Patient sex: M
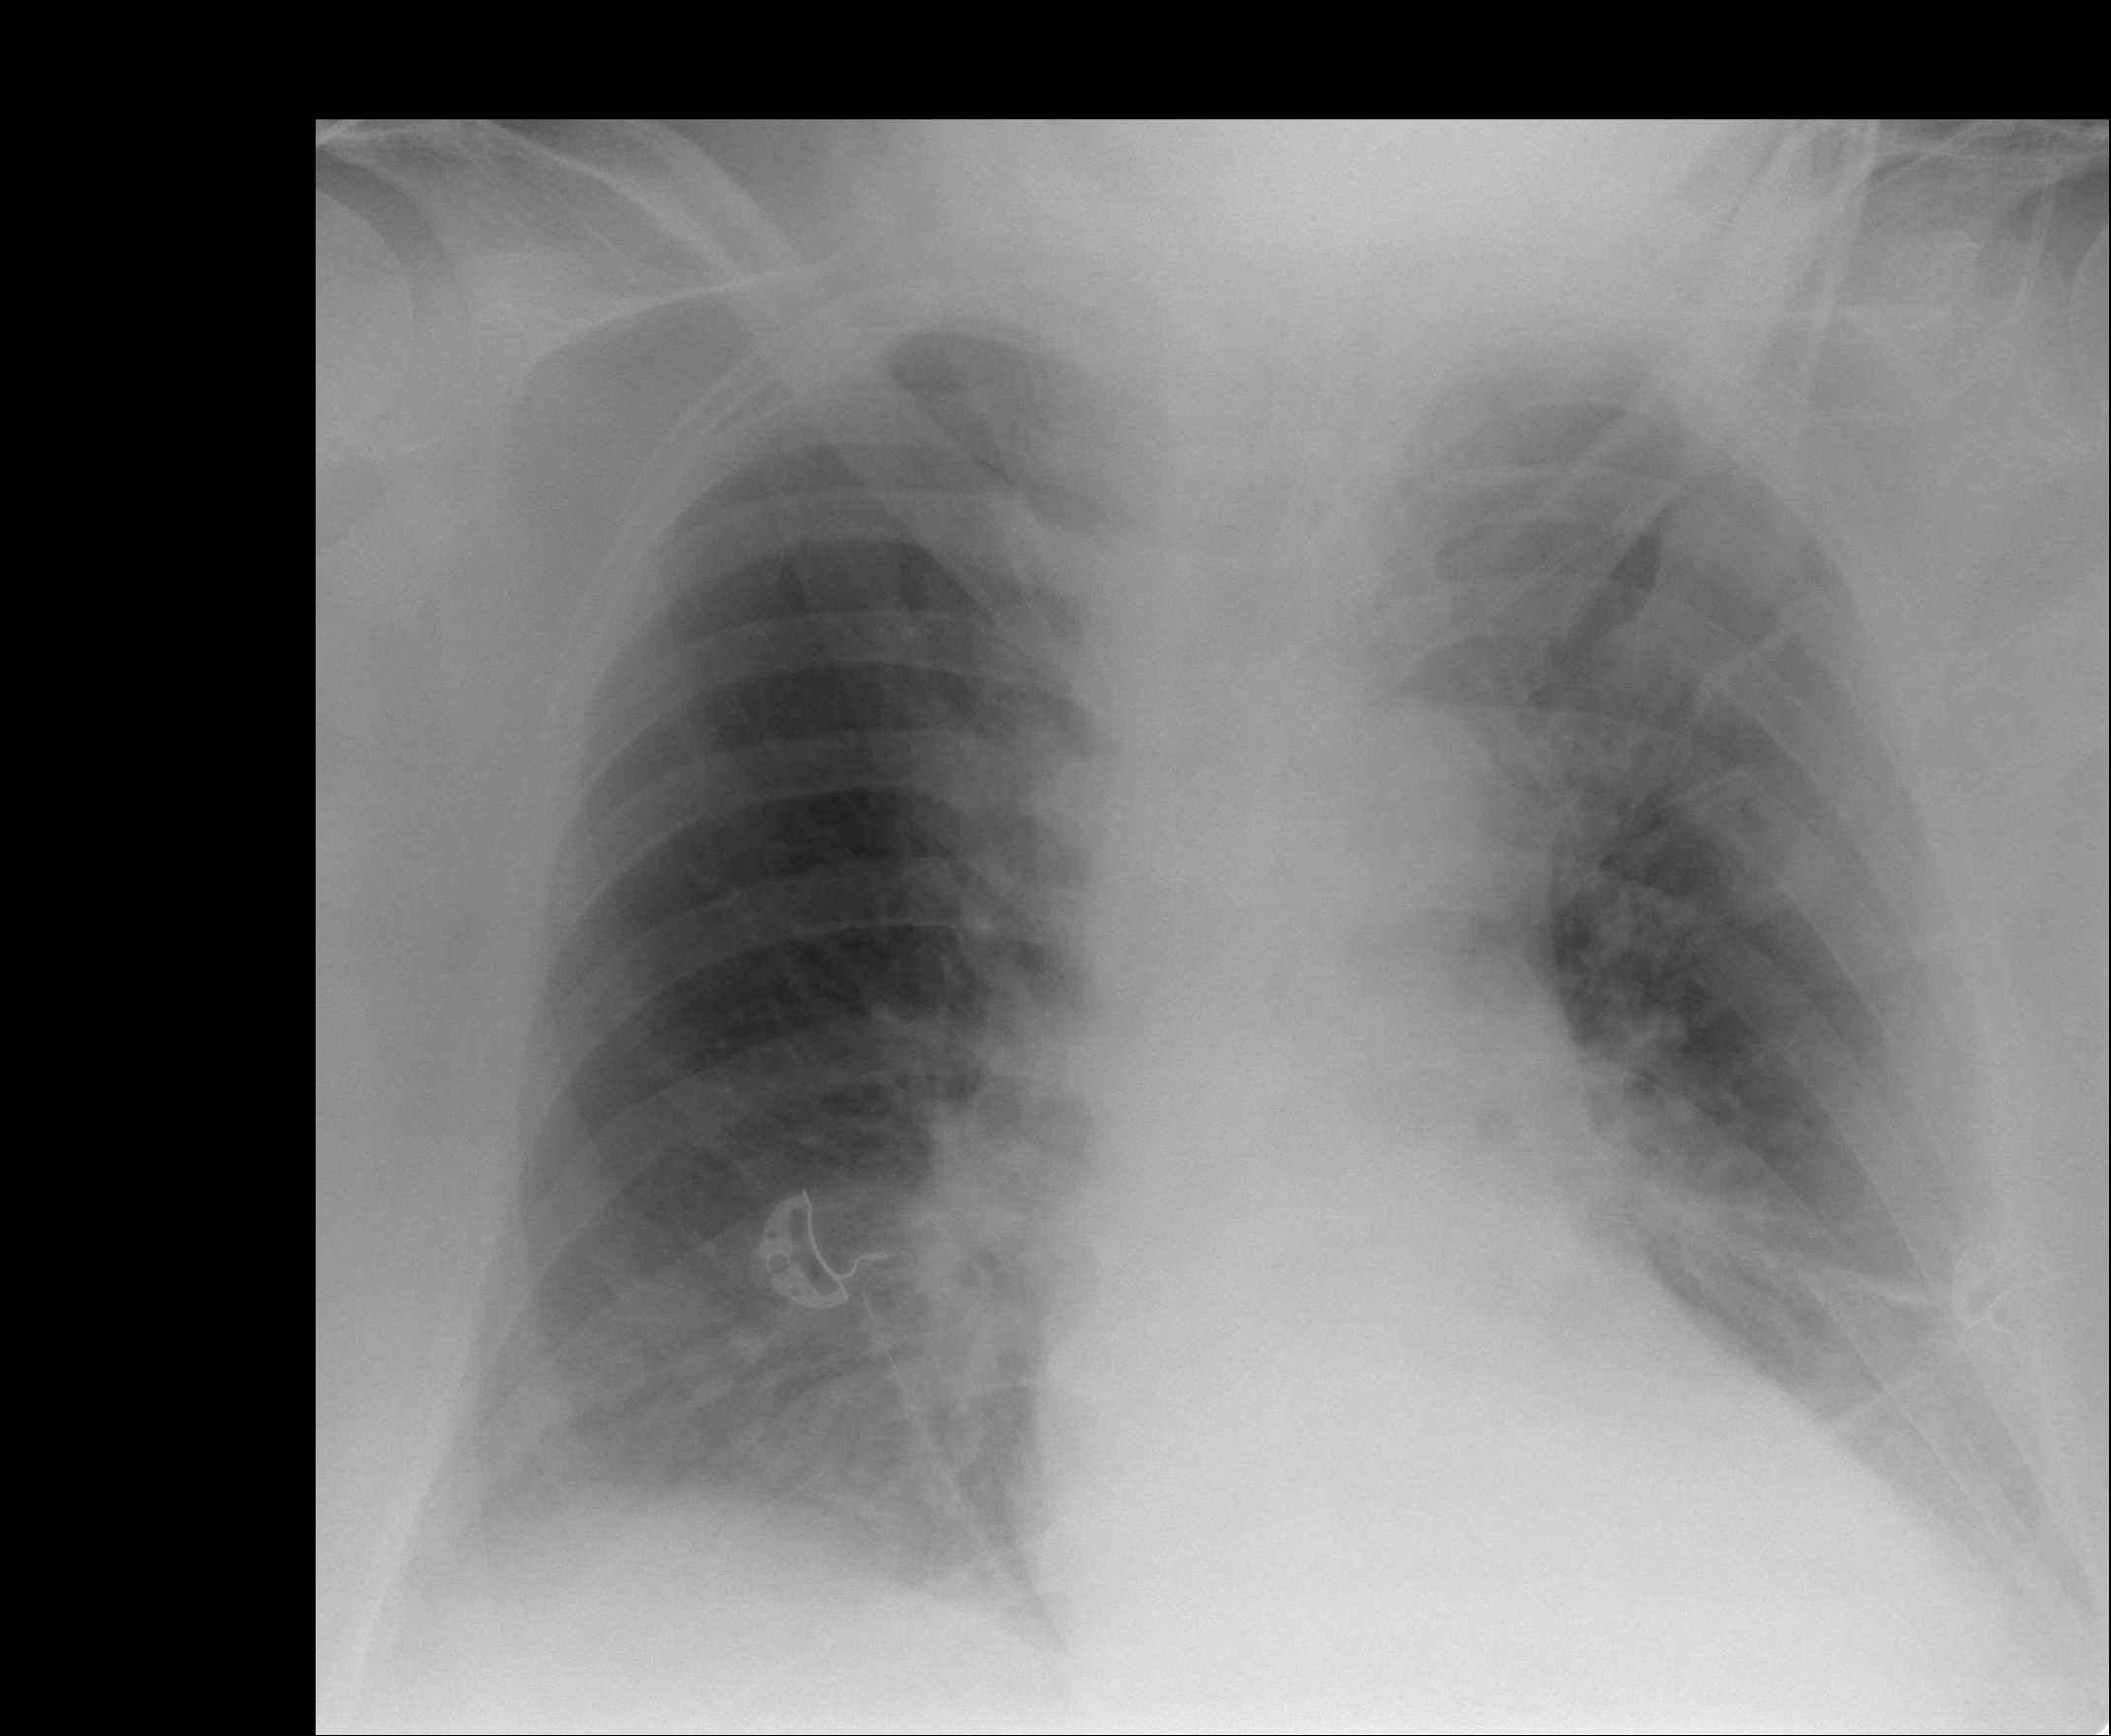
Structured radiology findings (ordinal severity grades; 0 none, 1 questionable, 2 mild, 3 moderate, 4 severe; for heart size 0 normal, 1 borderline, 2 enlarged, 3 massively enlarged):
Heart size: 0
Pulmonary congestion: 0
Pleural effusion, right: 0
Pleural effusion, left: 0
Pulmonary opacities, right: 2
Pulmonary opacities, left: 1
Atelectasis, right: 2
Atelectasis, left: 2